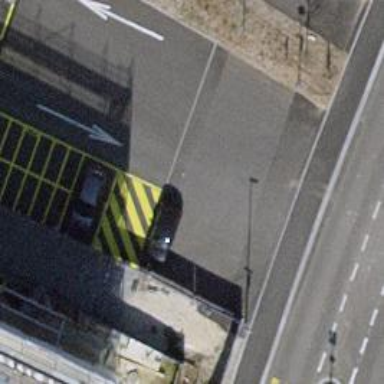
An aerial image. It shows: Parking space designated for disabled individuals.